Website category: university
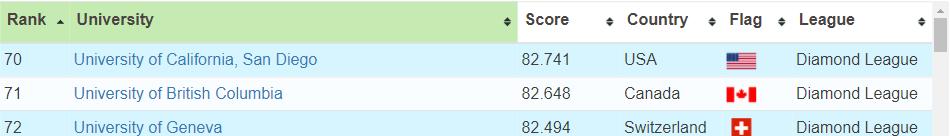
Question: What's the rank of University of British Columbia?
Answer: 71

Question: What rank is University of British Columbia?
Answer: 71

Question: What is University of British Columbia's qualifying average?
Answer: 71

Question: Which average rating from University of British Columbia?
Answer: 71

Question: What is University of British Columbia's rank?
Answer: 71

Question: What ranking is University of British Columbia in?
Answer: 71

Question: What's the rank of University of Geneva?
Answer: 72

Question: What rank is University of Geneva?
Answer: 72

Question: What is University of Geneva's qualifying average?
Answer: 72

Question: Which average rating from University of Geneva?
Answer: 72

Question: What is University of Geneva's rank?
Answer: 72

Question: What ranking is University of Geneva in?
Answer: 72

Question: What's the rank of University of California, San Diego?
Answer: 70

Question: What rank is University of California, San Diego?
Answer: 70

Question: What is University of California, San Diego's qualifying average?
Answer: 70

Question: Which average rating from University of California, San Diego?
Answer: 70

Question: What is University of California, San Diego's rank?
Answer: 70

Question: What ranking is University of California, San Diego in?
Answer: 70

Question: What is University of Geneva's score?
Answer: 82.494

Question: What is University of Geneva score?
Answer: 82.494

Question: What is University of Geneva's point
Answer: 82.494

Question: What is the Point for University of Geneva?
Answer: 82.494

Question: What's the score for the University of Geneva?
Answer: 82.494

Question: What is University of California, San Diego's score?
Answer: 82.741

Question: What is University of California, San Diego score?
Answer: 82.741

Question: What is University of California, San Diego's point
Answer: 82.741

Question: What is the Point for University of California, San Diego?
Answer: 82.741

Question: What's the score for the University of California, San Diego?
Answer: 82.741

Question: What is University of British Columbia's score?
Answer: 82.648

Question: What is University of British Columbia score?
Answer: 82.648

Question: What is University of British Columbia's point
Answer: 82.648

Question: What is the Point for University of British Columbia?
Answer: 82.648

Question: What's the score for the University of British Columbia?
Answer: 82.648

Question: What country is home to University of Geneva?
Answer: Switzerland

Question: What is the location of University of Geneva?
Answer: Switzerland

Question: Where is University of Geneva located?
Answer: Switzerland

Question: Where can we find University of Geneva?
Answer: Switzerland

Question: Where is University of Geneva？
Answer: Switzerland

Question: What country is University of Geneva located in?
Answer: Switzerland

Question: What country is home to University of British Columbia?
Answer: Canada

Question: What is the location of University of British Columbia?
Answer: Canada

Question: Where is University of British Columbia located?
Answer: Canada

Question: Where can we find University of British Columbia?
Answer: Canada

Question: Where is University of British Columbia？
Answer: Canada

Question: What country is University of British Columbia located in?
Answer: Canada

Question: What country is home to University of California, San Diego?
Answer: USA

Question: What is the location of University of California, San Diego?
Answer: USA

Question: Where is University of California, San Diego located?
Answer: USA

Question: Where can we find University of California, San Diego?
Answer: USA

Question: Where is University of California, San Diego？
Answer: USA

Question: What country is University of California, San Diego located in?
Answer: USA

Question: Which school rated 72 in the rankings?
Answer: University of Geneva

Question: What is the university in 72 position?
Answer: University of Geneva

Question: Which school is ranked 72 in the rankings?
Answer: University of Geneva

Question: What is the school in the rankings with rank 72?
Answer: University of Geneva

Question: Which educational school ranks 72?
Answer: University of Geneva

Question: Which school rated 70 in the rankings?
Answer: University of California, San Diego

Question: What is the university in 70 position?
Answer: University of California, San Diego

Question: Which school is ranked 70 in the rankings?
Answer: University of California, San Diego

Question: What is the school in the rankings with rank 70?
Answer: University of California, San Diego

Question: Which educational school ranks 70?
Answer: University of California, San Diego

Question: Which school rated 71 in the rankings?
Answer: University of British Columbia

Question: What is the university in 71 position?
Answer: University of British Columbia

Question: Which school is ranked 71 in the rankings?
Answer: University of British Columbia